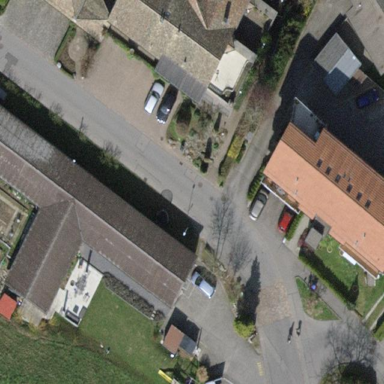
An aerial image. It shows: Detached building with gabled roof.